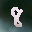
Label: 8